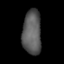
Tissue: lung
Cell type: Epithelial cells
Senescence score: 0.1918
Nuclear area (px): 820
Mean DAPI intensity: 90.16